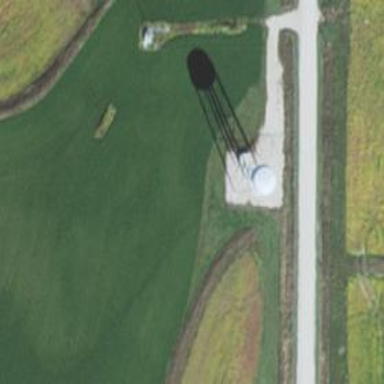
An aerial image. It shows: Water tower that is man-made.